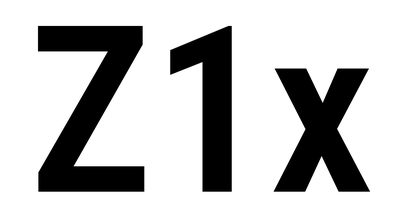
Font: Roboto_Condensed_SemiBold